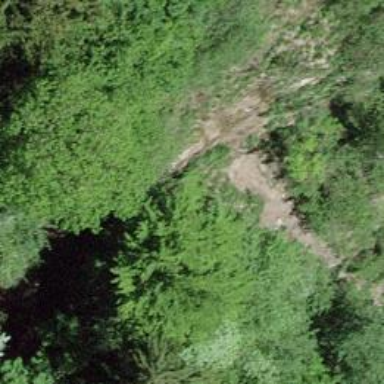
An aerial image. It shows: Natural cliff.